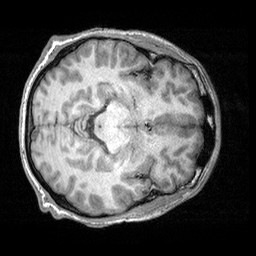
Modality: T1w
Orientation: axial
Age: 31
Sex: male
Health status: healthy
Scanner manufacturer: siemens
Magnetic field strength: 3 T
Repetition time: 2.3 s
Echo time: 0.00303 s